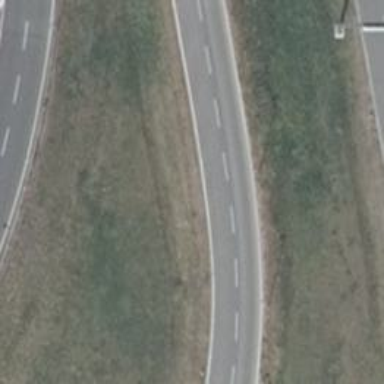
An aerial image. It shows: Asphalt trunk_link highway with embankment.